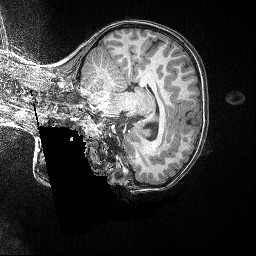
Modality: T1w
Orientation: sagittal
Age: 83
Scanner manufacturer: siemens
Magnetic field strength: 3 T
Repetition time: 2.5 s
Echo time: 0.00347 s